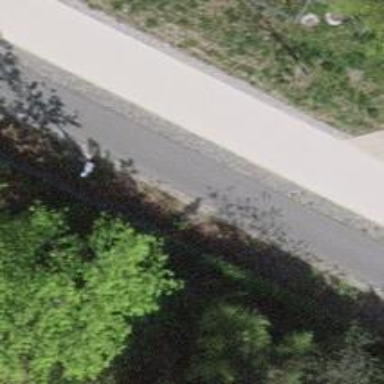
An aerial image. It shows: Footway with fine gravel surface.